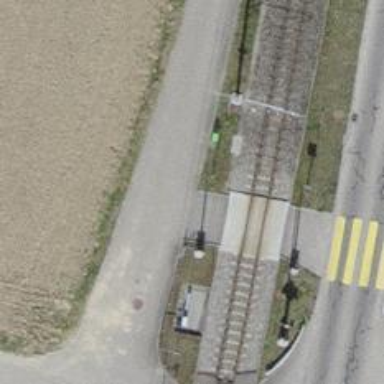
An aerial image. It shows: Railway crossing.